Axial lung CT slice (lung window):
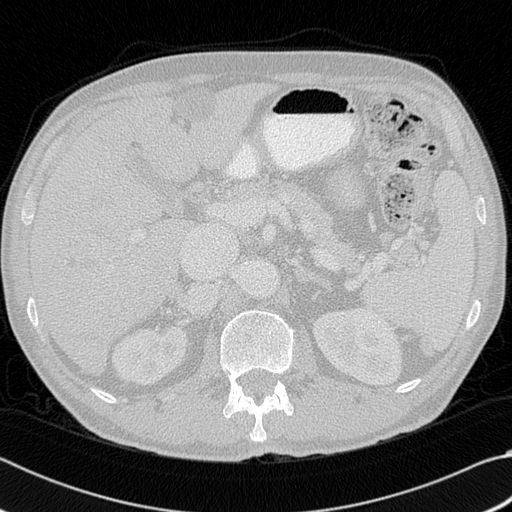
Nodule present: no